Current action and preconditions to check: trajectory_clear

Your task: For each precondition in the list above, predict whether it will hold at this action.

Consider the current scene as observed from the mobile robot's camera, and analyze the predicted future states of all dynamic agents (e.g., people, animals, vehicles, or any moving entities) within the NEXT SECOND.

IMPORTANT: Only answer "very likely" if you are absolutely certain—based on strong, clear evidence—that a dynamic agent will violate the precondition in the predicted future state. Do NOT answer "very likely" for unlikely, ambiguous, or low-probability risks.

Ask yourself for each precondition: Is there a high probability, with clear and convincing evidence, that the predicted future states of any dynamic agent will interfere with the predicted future state of the currently executing action within the NEXT SECOND, causing that precondition to fail?

Assess the risk level based on these predictions. Use "likely" or "very likely" if motions create a clear risk of interference.

Use "neutral" or "improbable" if agents are nearby but their predicted paths are clearly diverging or non-conflicting.

Failure Risk Categories: "very improbable", "improbable", "neutral", "likely", "very likely"

Answer Format: Output ONLY the probability_of_failure value from these categories: "very improbable", "improbable", "neutral", "likely", "very likely"

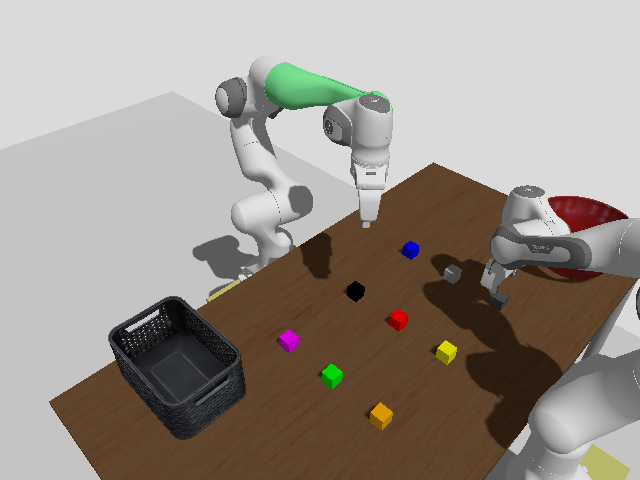

Answer: very improbable